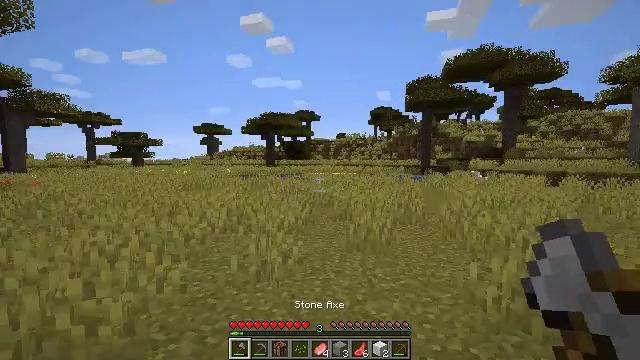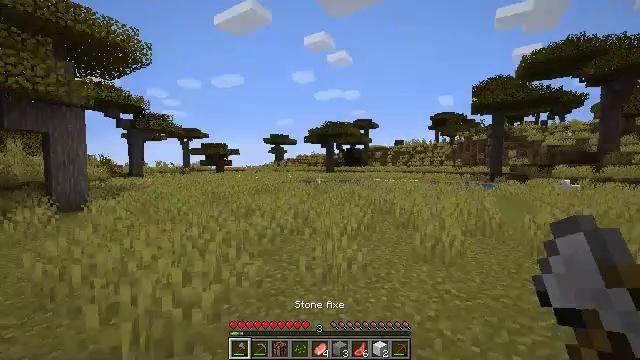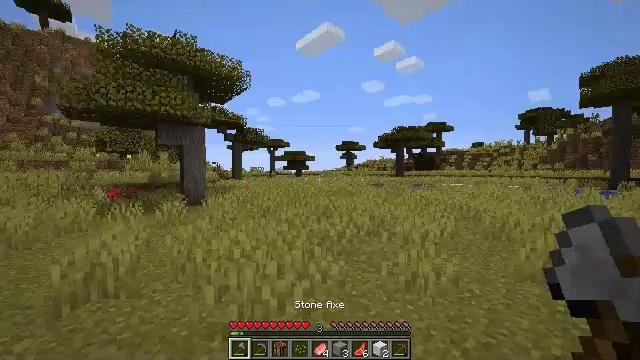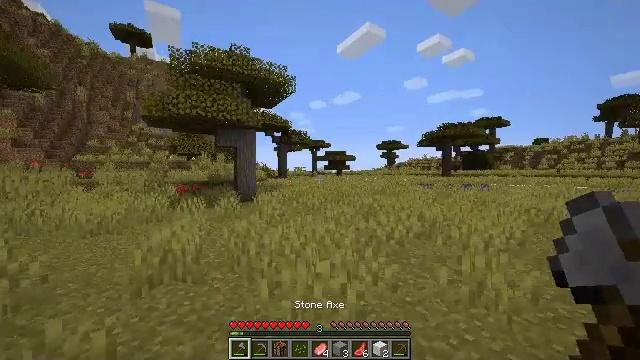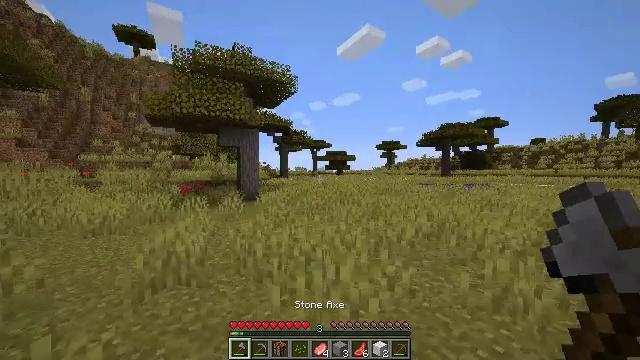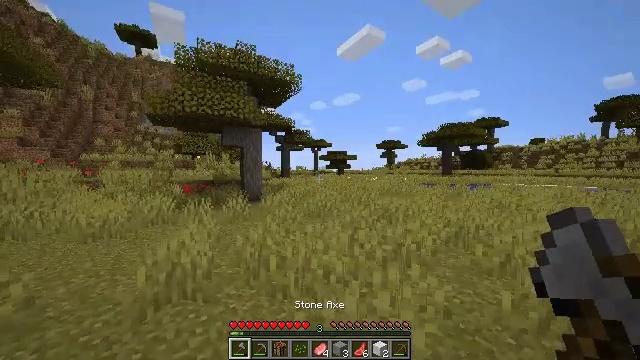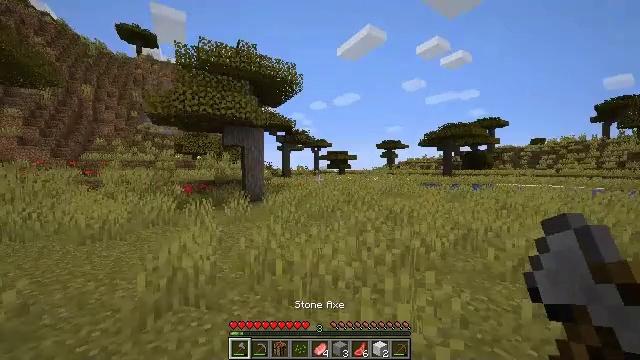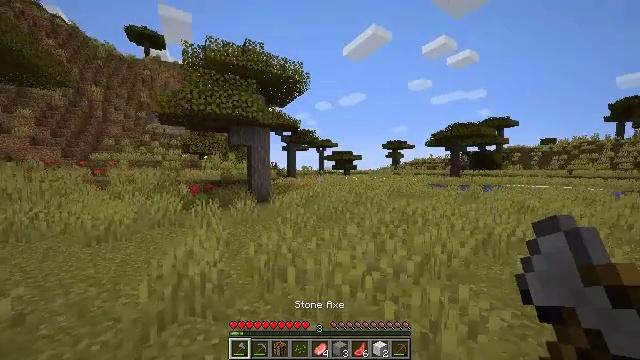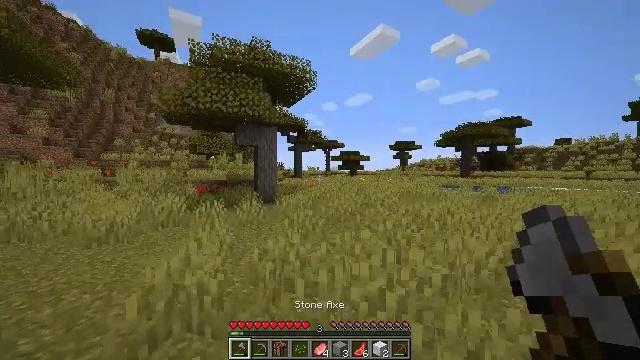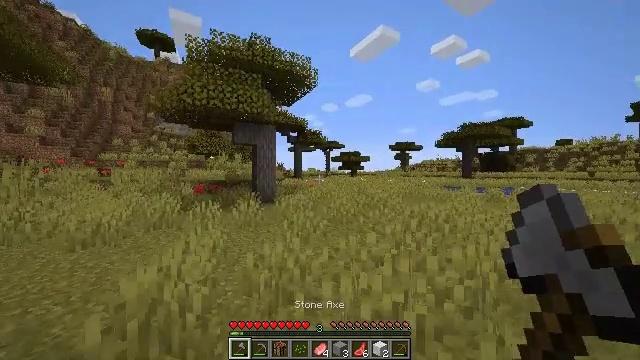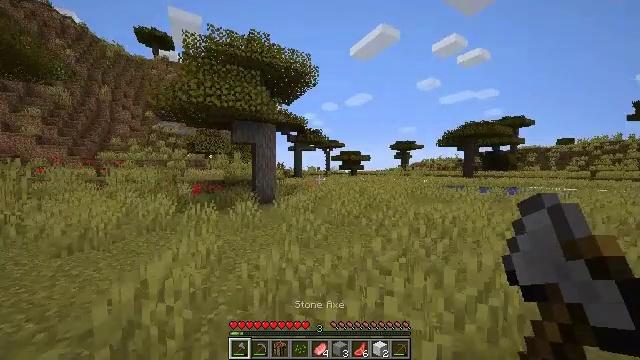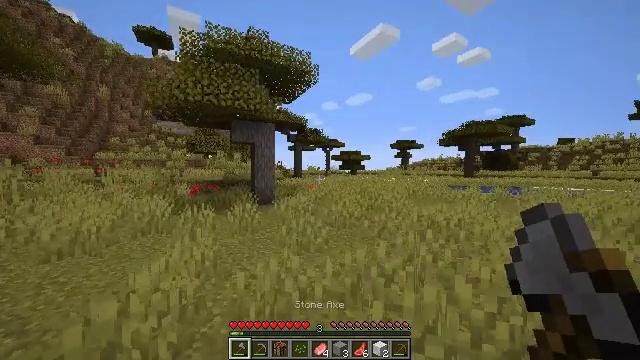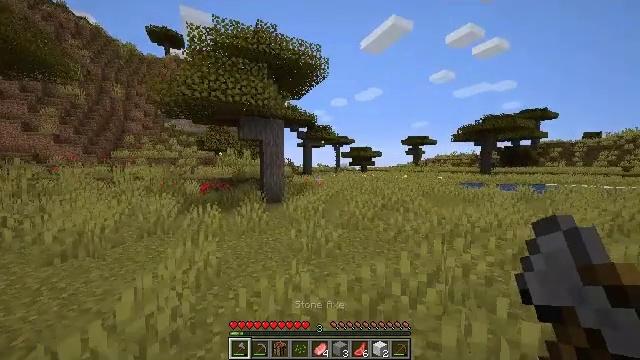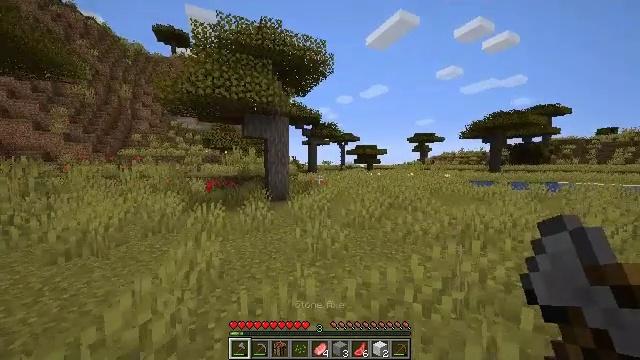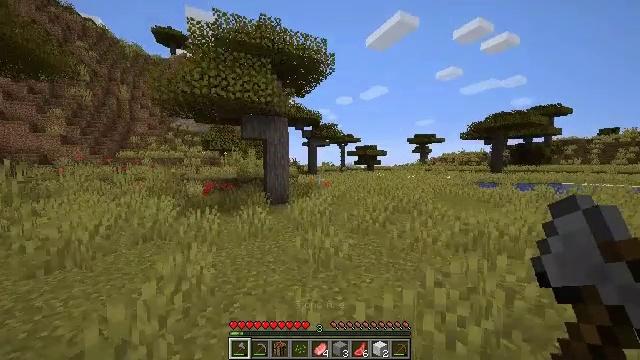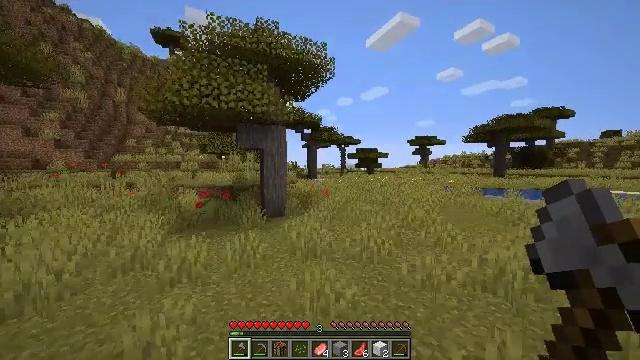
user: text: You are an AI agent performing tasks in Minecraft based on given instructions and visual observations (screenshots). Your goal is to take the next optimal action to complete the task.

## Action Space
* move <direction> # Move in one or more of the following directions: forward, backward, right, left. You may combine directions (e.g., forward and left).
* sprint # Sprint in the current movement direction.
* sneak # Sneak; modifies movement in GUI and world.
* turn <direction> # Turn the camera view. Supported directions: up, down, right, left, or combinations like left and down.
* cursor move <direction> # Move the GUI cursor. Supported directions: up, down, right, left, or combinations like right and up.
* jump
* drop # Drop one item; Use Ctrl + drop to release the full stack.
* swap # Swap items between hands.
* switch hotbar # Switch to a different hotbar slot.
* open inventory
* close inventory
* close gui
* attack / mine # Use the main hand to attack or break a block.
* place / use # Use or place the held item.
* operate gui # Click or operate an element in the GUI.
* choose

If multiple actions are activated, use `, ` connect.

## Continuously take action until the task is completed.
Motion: motion action
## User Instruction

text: Remove and gather the cyan bed.
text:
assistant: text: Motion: move forward and move left, turn left and up
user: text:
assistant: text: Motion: move forward and move left, turn left
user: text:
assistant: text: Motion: move forward and move left, turn left
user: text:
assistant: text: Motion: move forward and move left
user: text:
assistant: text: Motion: move forward and move left
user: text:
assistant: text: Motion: move forward and move left
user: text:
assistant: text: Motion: move forward, turn left
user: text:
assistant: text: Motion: move forward, turn left
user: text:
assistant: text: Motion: move forward
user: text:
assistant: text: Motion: move forward
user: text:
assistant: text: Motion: move forward
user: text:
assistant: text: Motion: move forward, turn left
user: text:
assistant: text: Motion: move forward, turn left
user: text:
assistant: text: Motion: move forward, jump
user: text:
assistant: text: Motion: move forward, jump
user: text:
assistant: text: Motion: move forward, jump
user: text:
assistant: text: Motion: move forward, jump
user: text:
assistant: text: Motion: move forward, jump
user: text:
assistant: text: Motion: move forward, jump
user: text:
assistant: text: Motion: move forward, jump
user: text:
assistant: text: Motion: move forward, jump
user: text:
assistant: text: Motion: move forward, jump
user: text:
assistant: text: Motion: move forward, jump
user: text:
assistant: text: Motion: move forward, jump
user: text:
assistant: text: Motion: move forward, jump
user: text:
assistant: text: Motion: move forward, jump
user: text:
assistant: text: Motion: move forward, jump
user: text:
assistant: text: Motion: move forward, jump
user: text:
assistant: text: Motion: move forward, jump
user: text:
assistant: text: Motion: move forward, jump